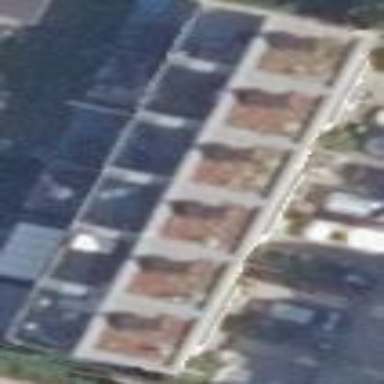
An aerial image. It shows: Terrace building.